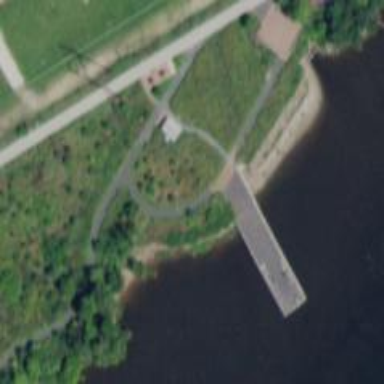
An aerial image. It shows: Footway leading to man-made pier.